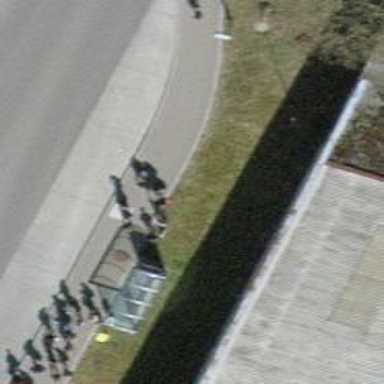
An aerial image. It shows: Platform for public transport with shelter.